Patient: sex F, age 55
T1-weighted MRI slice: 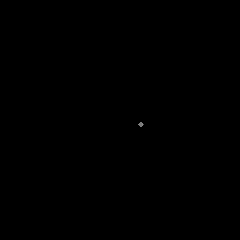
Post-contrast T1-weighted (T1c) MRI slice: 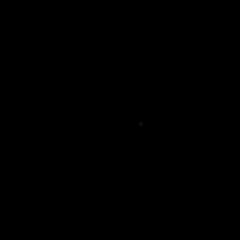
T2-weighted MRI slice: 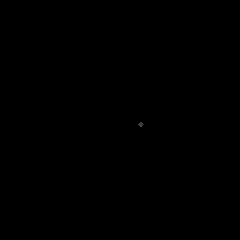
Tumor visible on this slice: no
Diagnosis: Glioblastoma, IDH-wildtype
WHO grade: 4